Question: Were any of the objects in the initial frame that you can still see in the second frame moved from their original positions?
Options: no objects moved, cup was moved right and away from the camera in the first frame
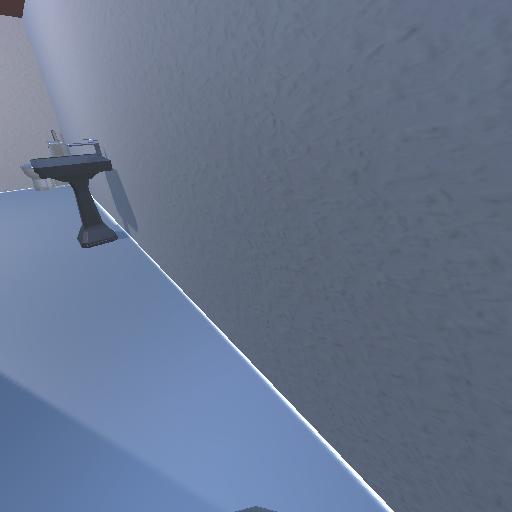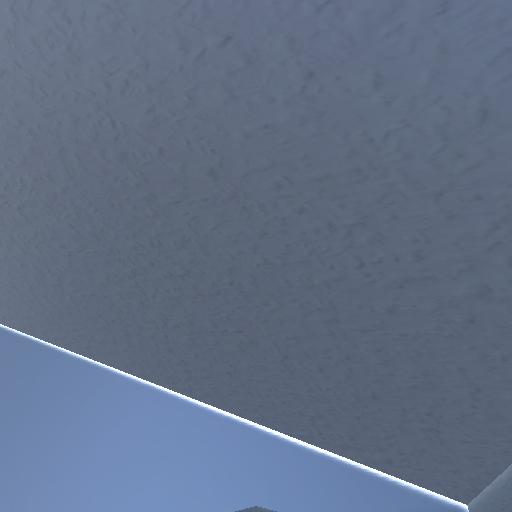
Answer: no objects moved